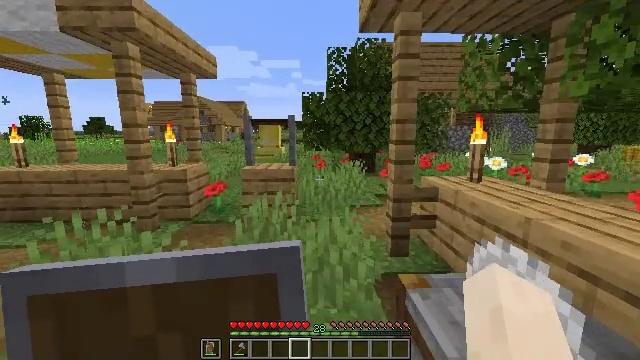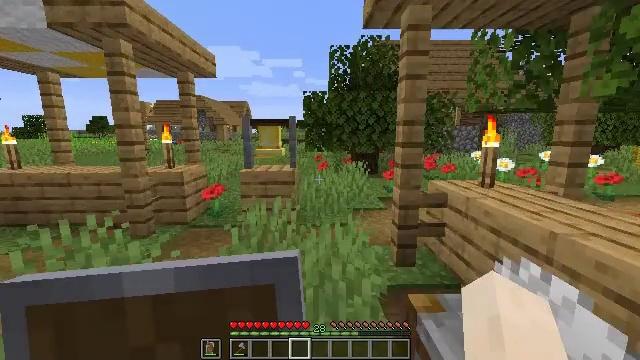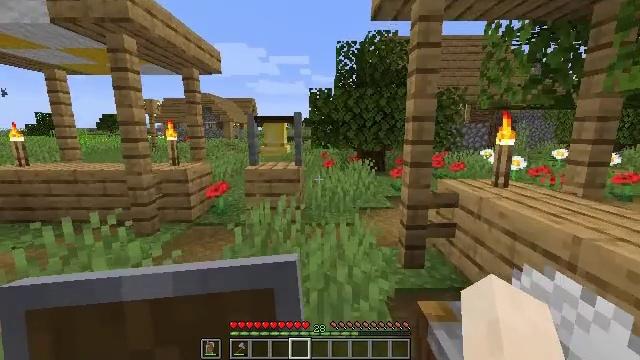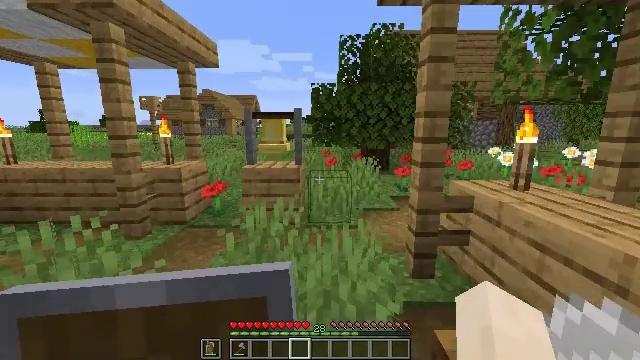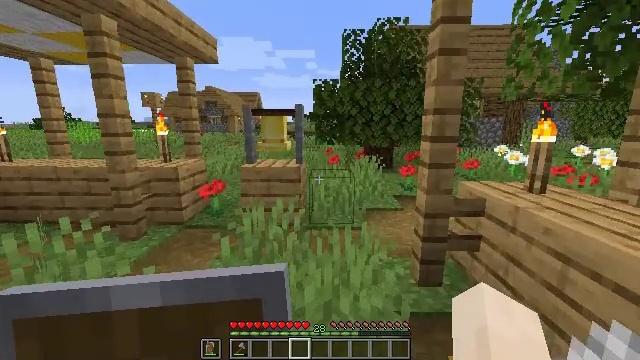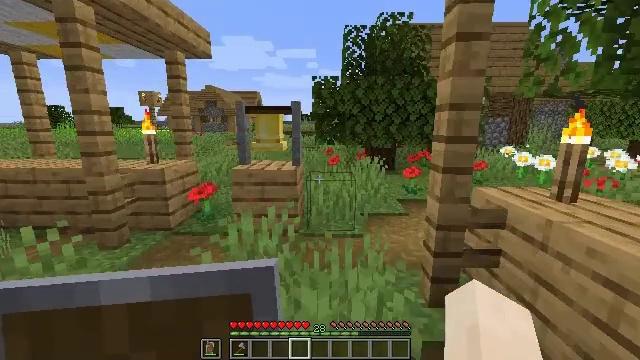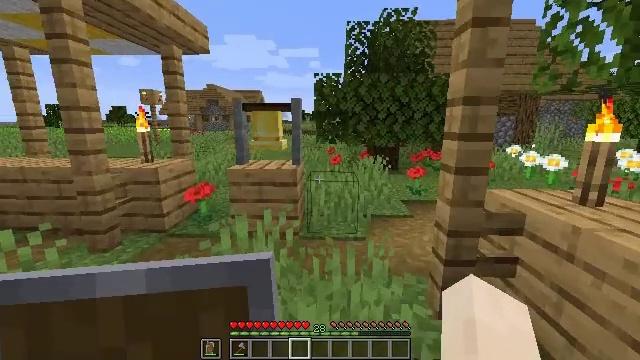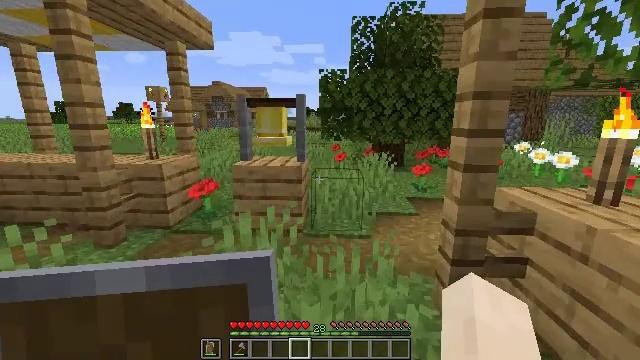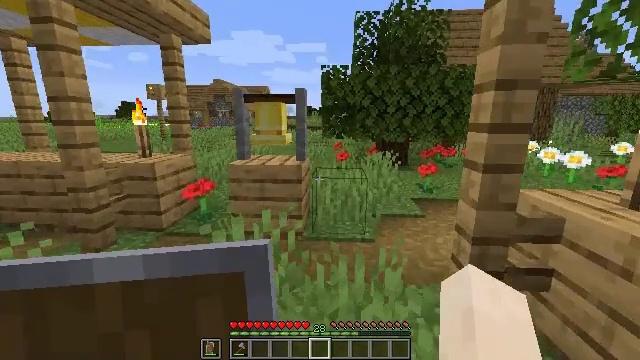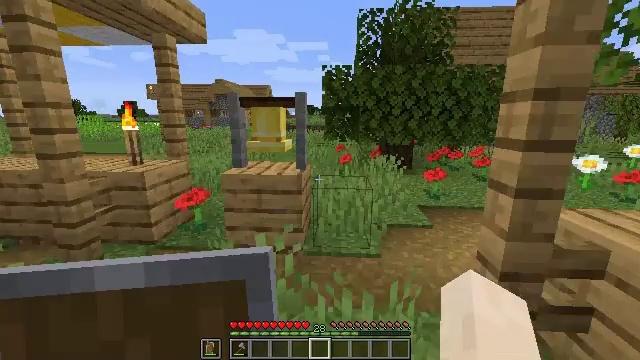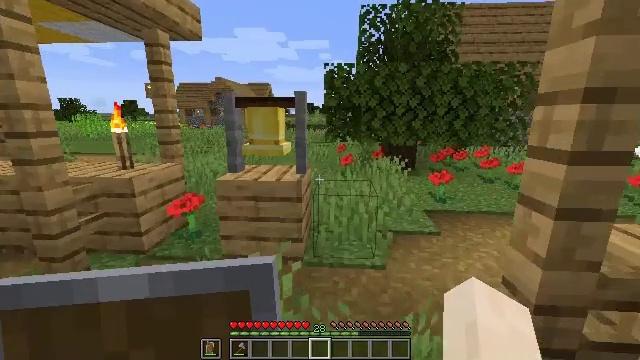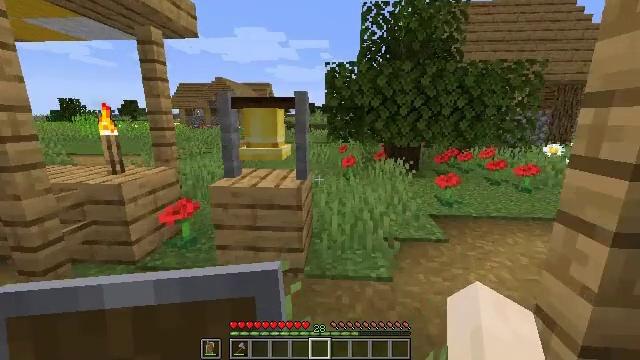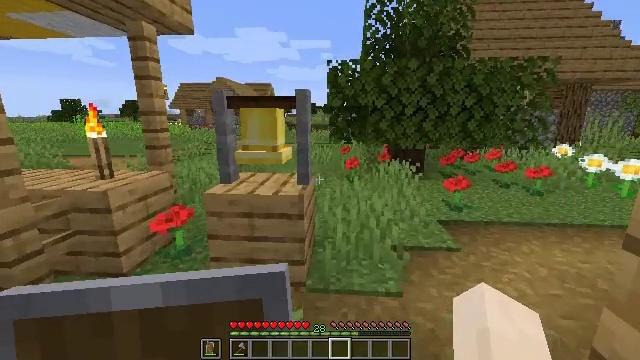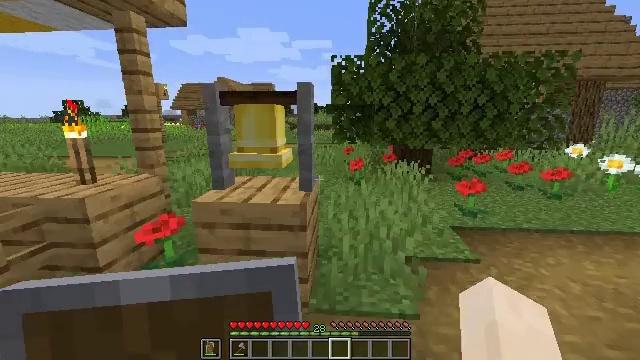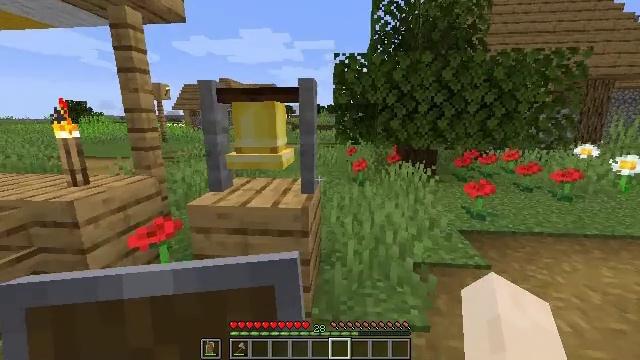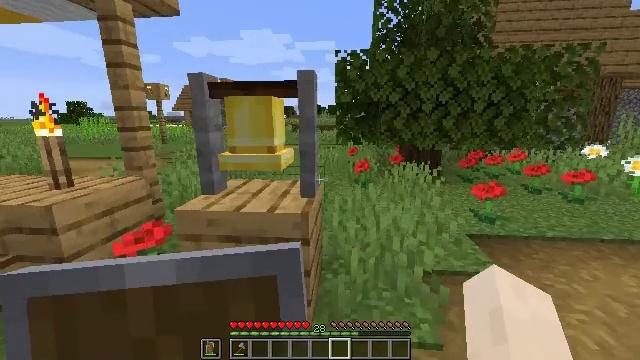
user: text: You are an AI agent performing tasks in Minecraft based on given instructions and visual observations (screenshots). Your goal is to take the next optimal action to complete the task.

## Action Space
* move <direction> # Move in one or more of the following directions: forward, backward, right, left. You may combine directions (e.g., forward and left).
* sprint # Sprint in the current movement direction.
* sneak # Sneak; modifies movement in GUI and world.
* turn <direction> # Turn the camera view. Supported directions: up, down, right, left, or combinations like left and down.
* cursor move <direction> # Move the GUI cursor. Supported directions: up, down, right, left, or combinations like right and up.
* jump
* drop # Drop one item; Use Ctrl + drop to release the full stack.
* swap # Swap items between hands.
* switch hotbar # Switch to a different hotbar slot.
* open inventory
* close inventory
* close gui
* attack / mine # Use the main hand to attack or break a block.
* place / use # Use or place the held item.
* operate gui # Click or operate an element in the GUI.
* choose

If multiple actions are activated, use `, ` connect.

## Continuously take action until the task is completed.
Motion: motion action
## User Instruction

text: Get smooth stone for building.
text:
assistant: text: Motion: move forward
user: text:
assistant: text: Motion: move forward, turn left
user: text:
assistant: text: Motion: move forward
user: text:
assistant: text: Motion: move forward
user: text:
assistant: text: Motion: move forward
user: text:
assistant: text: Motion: move forward
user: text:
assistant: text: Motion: move forward, turn left
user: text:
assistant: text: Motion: move forward
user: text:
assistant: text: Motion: move forward
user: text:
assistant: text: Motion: move forward
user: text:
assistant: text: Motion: move forward
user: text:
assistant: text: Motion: move forward
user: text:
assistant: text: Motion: move forward
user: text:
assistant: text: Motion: move forward
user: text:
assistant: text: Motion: move forward
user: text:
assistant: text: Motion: move forward
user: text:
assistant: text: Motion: move forward
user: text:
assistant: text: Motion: move forward
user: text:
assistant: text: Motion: move forward
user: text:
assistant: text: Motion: move forward
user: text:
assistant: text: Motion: move forward and move right
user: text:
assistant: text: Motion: move forward and move right
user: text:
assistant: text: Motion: move forward and move right
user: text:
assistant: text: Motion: move forward and move right, turn left
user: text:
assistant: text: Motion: move forward and move right, turn left
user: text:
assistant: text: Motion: move forward and move right, turn left
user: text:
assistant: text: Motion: move forward, turn left and down
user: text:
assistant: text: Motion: move forward, turn left and down
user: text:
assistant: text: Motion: move forward, turn left and down
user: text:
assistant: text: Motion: move forward